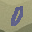
Label: 0